Question: Here's what I'm trying to do: A solid grey background with a semi-eclipse (i.e. half an eclipse) of light starting from the centre of the page and ending at the top, so it looks as if there is a torch shining upwards from the centre of the page.
I've tried using SVG instead of css as I thought it might be easier, but I've ran into a few problems. Can anyone point me in the right direction?
Edit: Here's an image of what I'm trying to achieve:

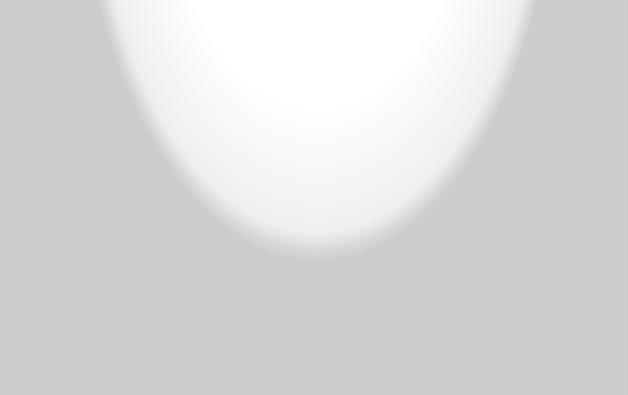
Answer: You can use a 'radial-gradient' as the background image like this:
'''
html {
background: #ccc;
background: -moz-radial-gradient(50% -50%, cover, #fff 0%, #eee 50%, #ccc 55%, #bbb 100%);
background: -webkit-radial-gradient(50% -50%, cover, #fff 0%, #eee 50%, #ccc 55%, #bbb 100%);
background: -ms-radial-gradient(50% -50%, cover, #fff 0%, #eee 50%, #ccc 55%, #bbb 100%);
background: -o-radial-gradient(50% -50%, cover, #fff 0%, #eee 50%, #ccc 55%, #bbb 100%);
background: radial-gradient(50% -50%, cover, #fff 0%, #eee 50%, #ccc 55%, #bbb 100%);
min-height: 100%;
}
'''
This works by placing the center of the gradient 50% above the page (note the '-50%' second parameter.) combined with the cover 'size' attribute.
You can read more about the CSS <URL>.
Here is an example: <URL>